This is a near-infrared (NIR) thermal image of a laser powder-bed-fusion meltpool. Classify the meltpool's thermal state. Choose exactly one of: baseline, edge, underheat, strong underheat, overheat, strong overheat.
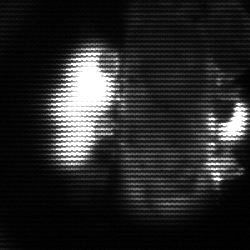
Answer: strong underheat